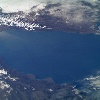
Label: water